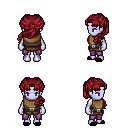
a pixel art fantasy rpg character, female body template, dark elf, purple skin, leather chest armor, magenta pants, brunette princess hairstyle, black slippers, four views (front, back, left, right), 2x2 character sprite sheet, small pixel art, hard edges, no anti-aliasing